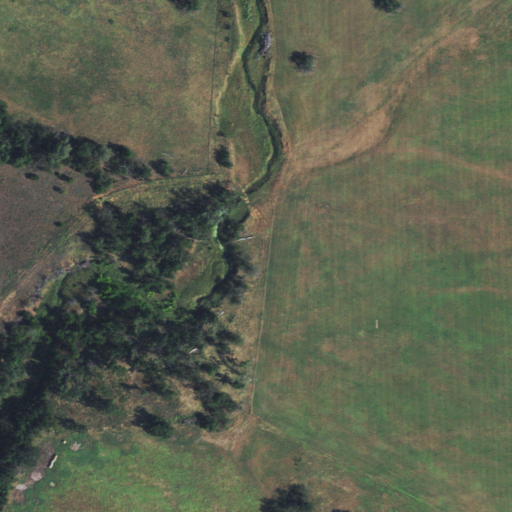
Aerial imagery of valley in Oklahoma named Fisher Canyon containing grassland, cultivated crops, and deciduous forest